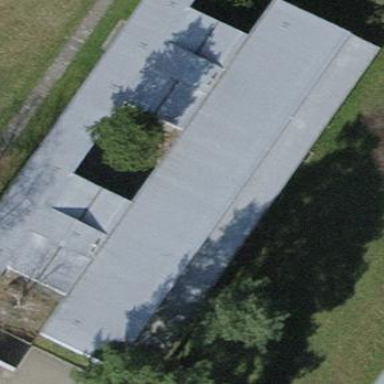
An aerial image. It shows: Flat-roofed school building.